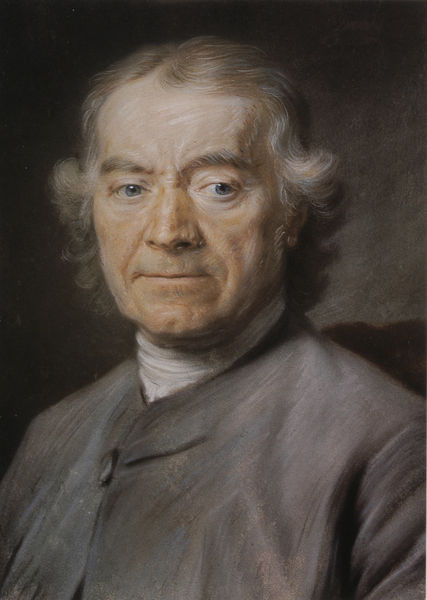
Titel: Porträt des Francois Dachery
Künstler: Maurice Quentin de La Tour
Standort: Saint-Quentin
Institution: Musée Antoine Lécuyer
Schlagwörter: blau, dunkel, gemälde, haut, kopf, mann, schatten, weiß, gelb, braun, frau, frisur, grau, haar, hell, hintergrund, kreide, licht, mund, nase, ohr, pastell, profil, schwarz, stirn, zeichnung, blick, hochformat, alt, anzug, bart, hemd, jacke, augen, falten, gesicht, inkarnat, kragen, mensch, bildnis, hals, herr, portrait, porträt, signatur, öl, haare, mantel, stoff, klassizismus, augenbrauen, blaue augen, brustbild, kinn, knopf, lippen, locke, locken, ohren, poträt, rechts, scheitel, schultern, lächeln, wangen, lehne, ansicht, ölgemälde, blue, folds, oil, white, arm, black, collar, dark, face, gray, green, grey, hair, nose, old, painting, sitting, wall, woman, brauen, grimmig, halstuch, looking, oil painting, picture, brown, dreiviertelansicht, jackett, naht, hautfarbe, dreiviertel, pinsel, pinselstrich, portrai, schläfen, sad, classic, classical, man, skin, binde, background, ear, head, orange, waves, german, baroque, eyes, male, suit, light, drawing, weich, bust, gaze, look, color, purple, shadow, brow, chin, coat, elderly, mouth, realism, scarf, wrinkles, line, sketch, french, old man, cravat, curls, jacket, smile, curl, photo, blue eyes, main, person, glücklich, human, arms, cheecks, cheeks, cloak, clothes, neck, vest, front, art, verzerrt, balding, ears, pastel, shine, shiny, thinking, watching, eye, chest, intellectual, bartlos, brushstrokes, figure, lips, pale, part, shoulders, stare, chalk, paint, simple, cheek, eyebrows, frontal, holland, neoclassical, contrast, romantik, augenbraunen, tan, father, forehead, shirt, glance, body, narben, eyebrow, left, button, reflex, europe, autoportrait, self, self portrait, white collar, traurig, daze, dazed, chardin, goethe, thoughtful, clasp, wrinkle, sketchy, bushy, distinguished, epression, focus, grey hair, parted, smirk, soft, turtleneck, wavy, right, realismus, 19th century, farbe, drwaing, senior, porteait, seld, slef, hait, 18th century, curly hair, brows, l, amsterdam, details, nostril, white hair, big nose, guy, quiet, monotone, concerned, gray hair, aged, tone, wrinkled, tones, nostrils, downcast, wise, lips closed, grey suit, fact, lids, caucasian, piorträt, solemn, backdrop, mn, jefferson, maurice quentin de la tour, lin, portray, cost, tight, kontur, cleft, graying, scraw, grey jacket, haor, old guy, pursed lips, gray shirt, salt and pepper hair, gray jacket, highneck, dark tone, shut, brutton, etebrows